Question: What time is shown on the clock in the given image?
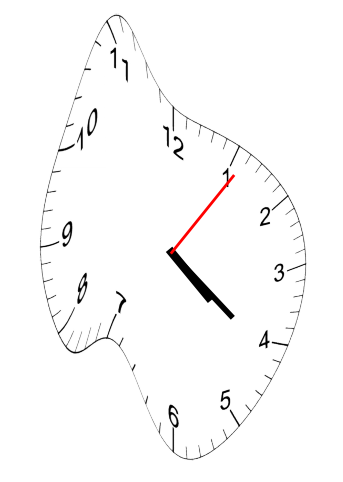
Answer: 04:21:06